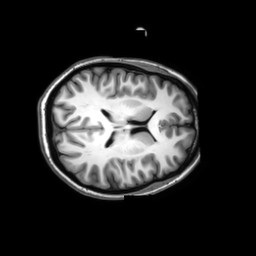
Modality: T1w
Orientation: axial
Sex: female
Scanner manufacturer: philips
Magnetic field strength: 3 T
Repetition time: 0.01233 s
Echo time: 0.003478 s